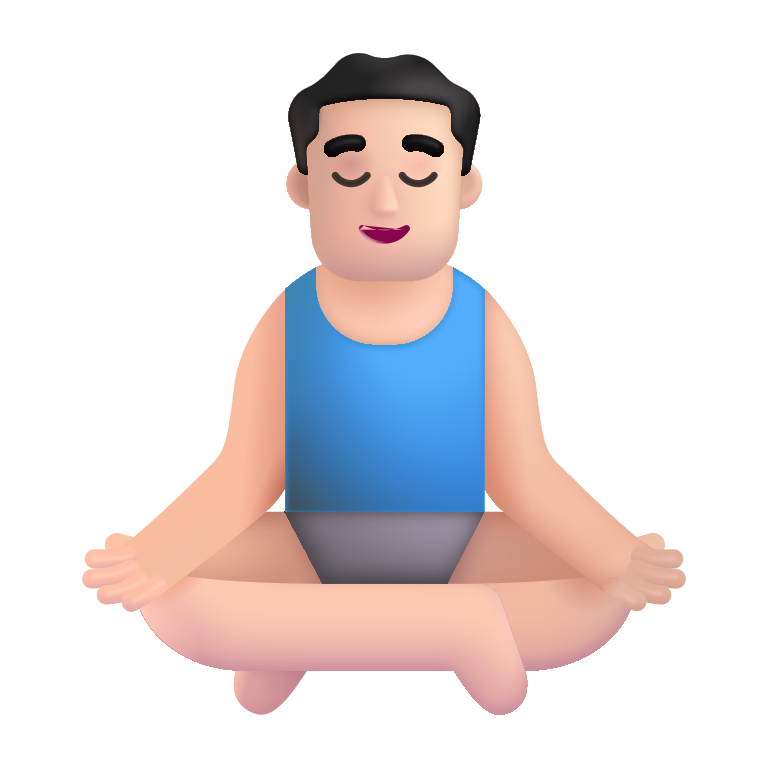
man in lotus position color light